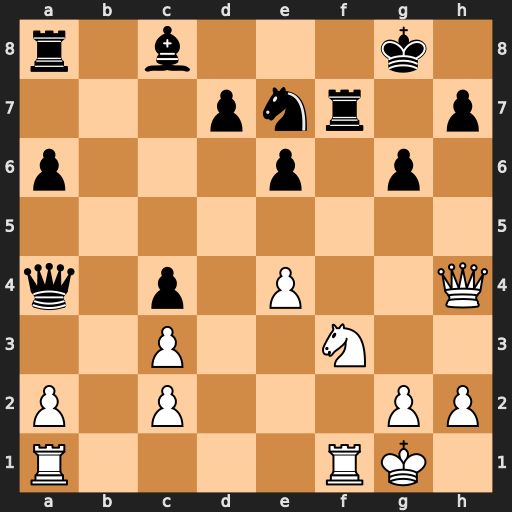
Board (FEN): r1b3k1/3pnr1p/p3p1p1/8/q1p1P2Q/2P2N2/P1P3PP/R4RK1
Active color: w
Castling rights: -
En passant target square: -
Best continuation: Ne5 Rxf1+ Rxf1